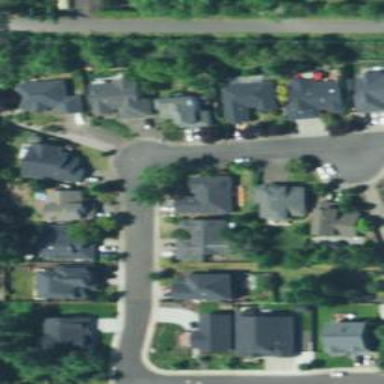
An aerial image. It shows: Residential road.